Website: crate-barrel
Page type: billing-address
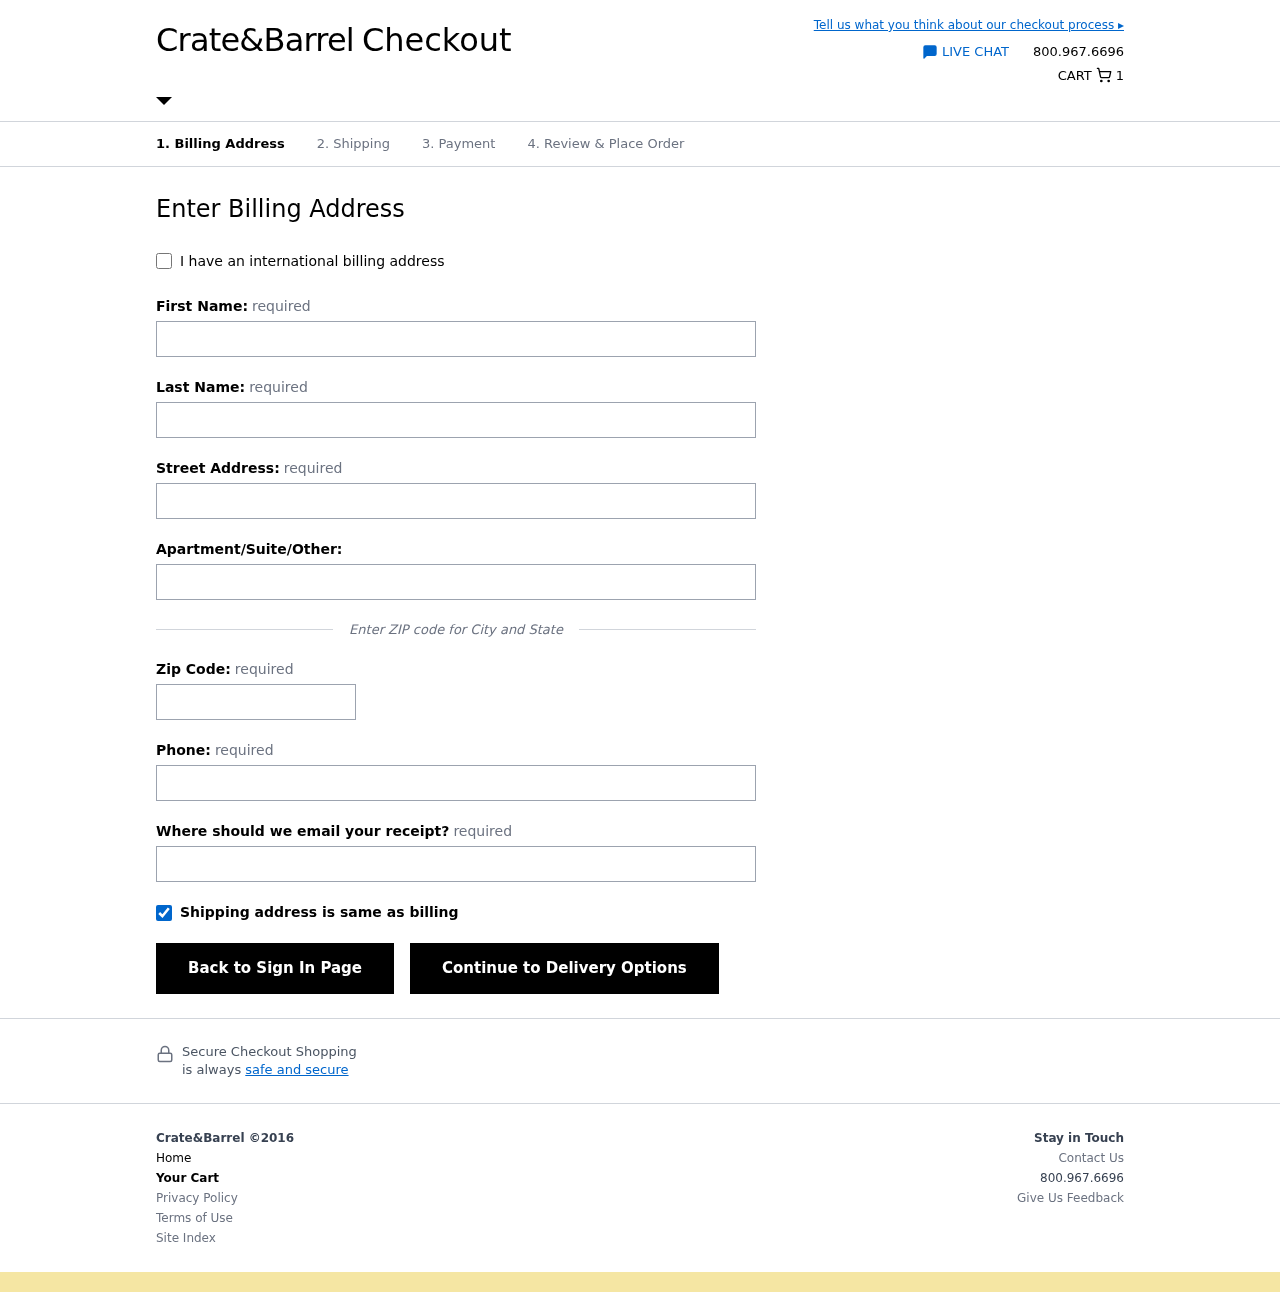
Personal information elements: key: PII_EMAIL
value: jessicawallace@gmail.com
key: PII_FIRSTNAME
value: Jessica
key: PII_LASTNAME
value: Wallace
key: PII_PHONE
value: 7292376101
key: PII_POSTCODE
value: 44656
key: PII_STREET
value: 4652 Leslie Roads Apt. 334
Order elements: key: ORDER_NUM_ITEMS
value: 1